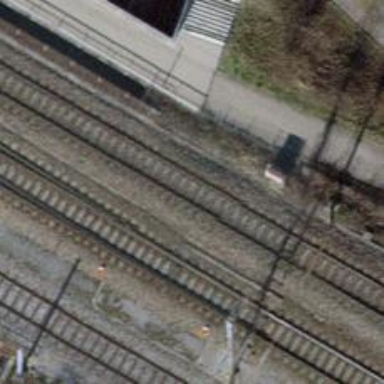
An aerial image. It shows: Single-track railway bridge with electrified contact line.